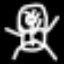
Label: chair